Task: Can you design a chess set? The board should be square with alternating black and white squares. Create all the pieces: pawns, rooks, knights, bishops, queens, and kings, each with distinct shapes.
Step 3105:
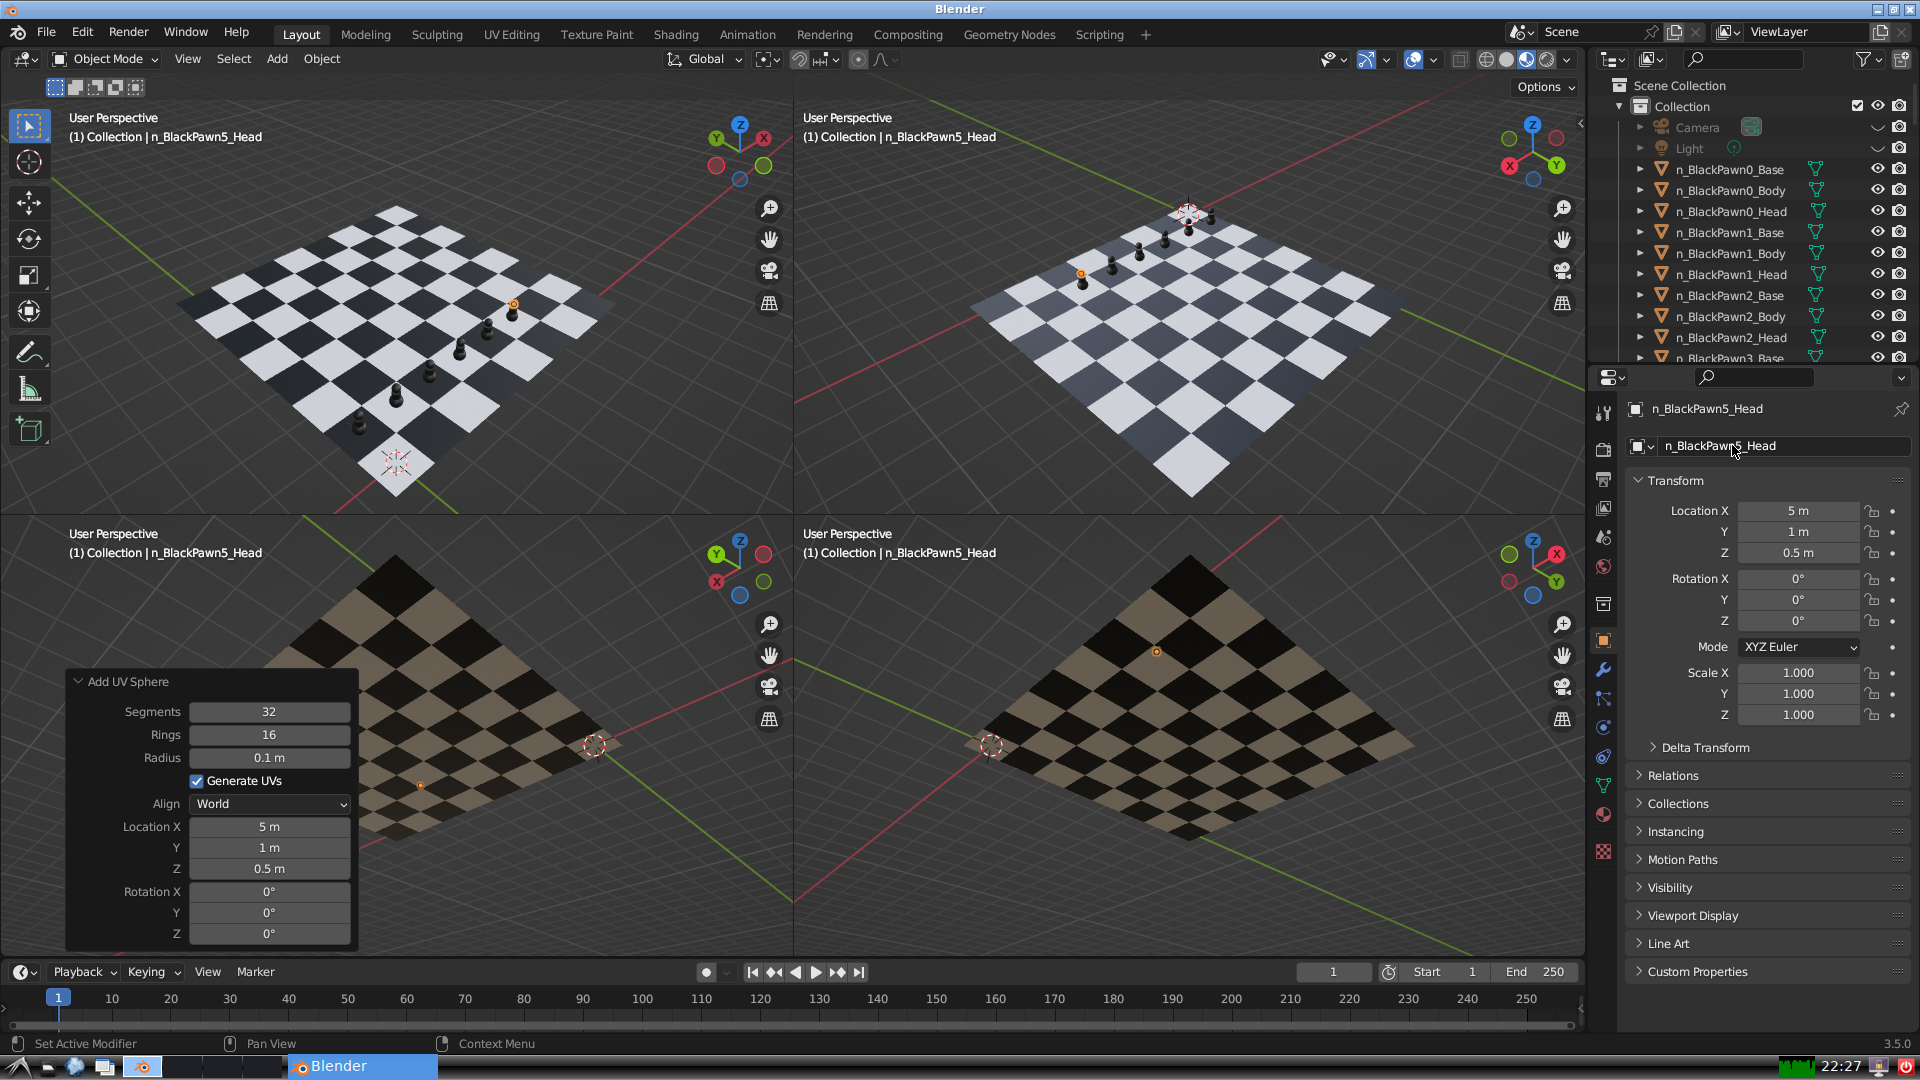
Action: {"mouse_move": [1603, 815]}